九年级 · 度量几何学
如图, 直线 $l_{1} / / l_{2} / / l_{3}$, 直线 $l_{1} 、 l_{2} 、 l_{3}$ 分别和直线 $m$ 交于点 $A 、 B 、 C$,和直线 $n$ 交于点 $A_{1} 、 B_{1} 、 C_{1}$, 若 $A B=6, A C=9, A B_{1}=8$, 则线段 $B_{1} C_{1}$的长为( )

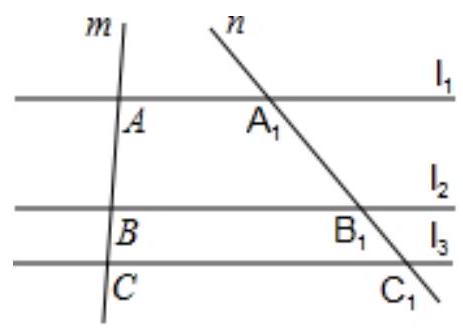
A. 2

B. 3

C. 4

D. 6

答案: C
解析: 解: $\because l_{1} / / l_{2} / / l_{3}$,

$\therefore \frac{A B}{A C}=\frac{A_{1} B_{1}}{A_{1} C_{1}}$,

即 $\frac{6}{9}=\frac{8}{A_{1} C_{1}} ，$

$\therefore A_{1} C_{1}=12$,

$\therefore B_{1} C_{1}=A_{1} C_{1}-A_{1} B_{1}=12-8=4$.

故选: $C$.

根据平行线分线段成比例定理得到 $\frac{A B}{A C}=\frac{A_{1} B_{1}}{A_{1} C_{1}}$, 则可计算出 $A_{1} C_{1}=12$, 然后计算 $A_{1} C_{1}-A_{1} B_{1}$ 即可.

本题考查了平行线分线段成比例定理: 三条平行线截两条直线, 所得的对应线段成比例.